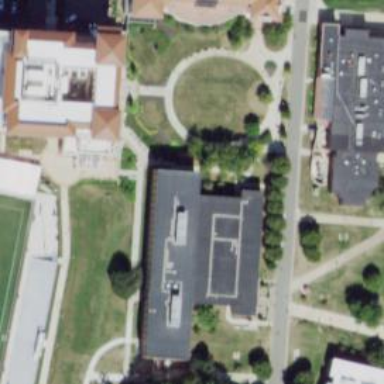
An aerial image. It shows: University building.